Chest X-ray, PA view. Patient: 58 years old, sex F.
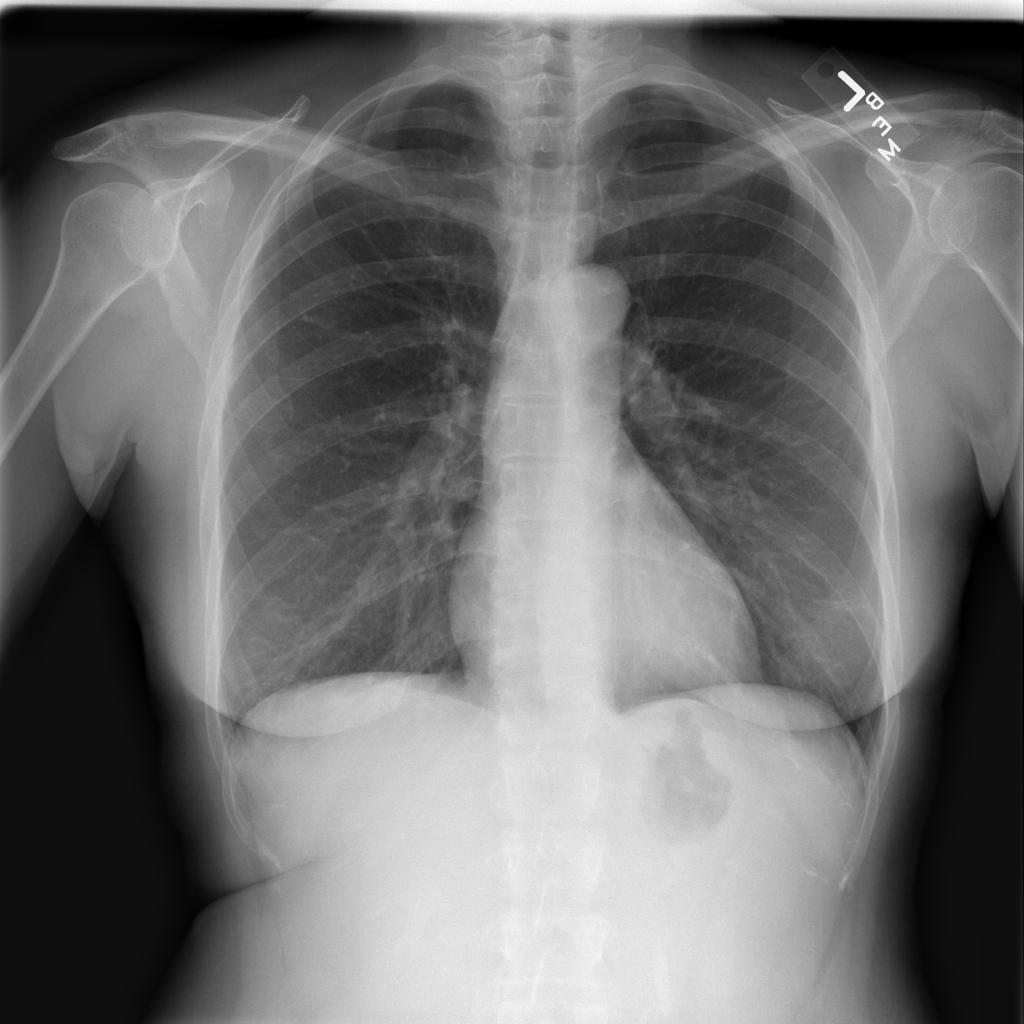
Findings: No Finding